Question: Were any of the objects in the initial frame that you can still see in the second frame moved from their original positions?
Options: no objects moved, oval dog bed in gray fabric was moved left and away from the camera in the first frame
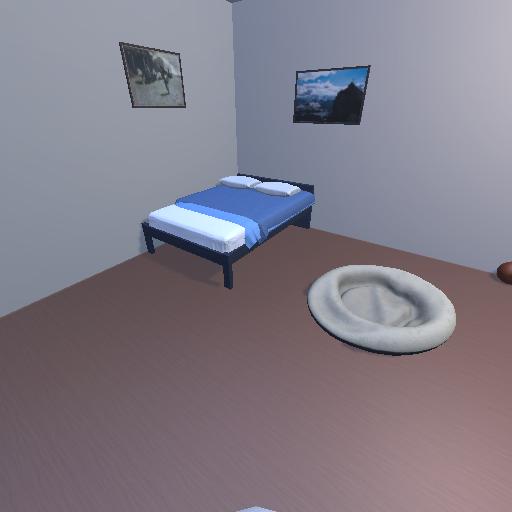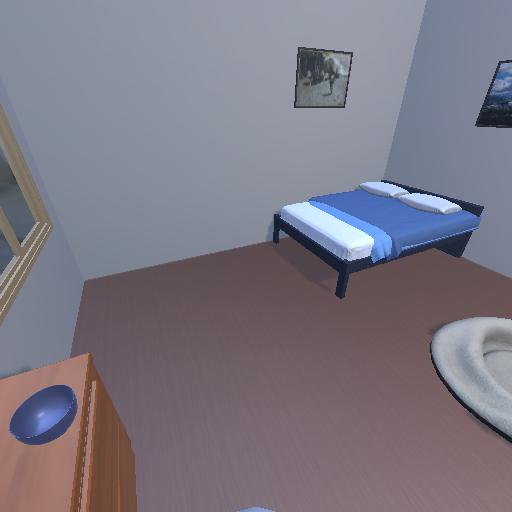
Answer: no objects moved